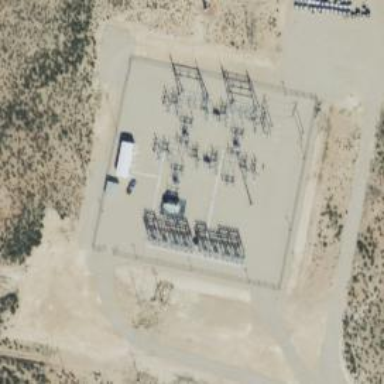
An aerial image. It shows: Switch used for power control.